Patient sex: F
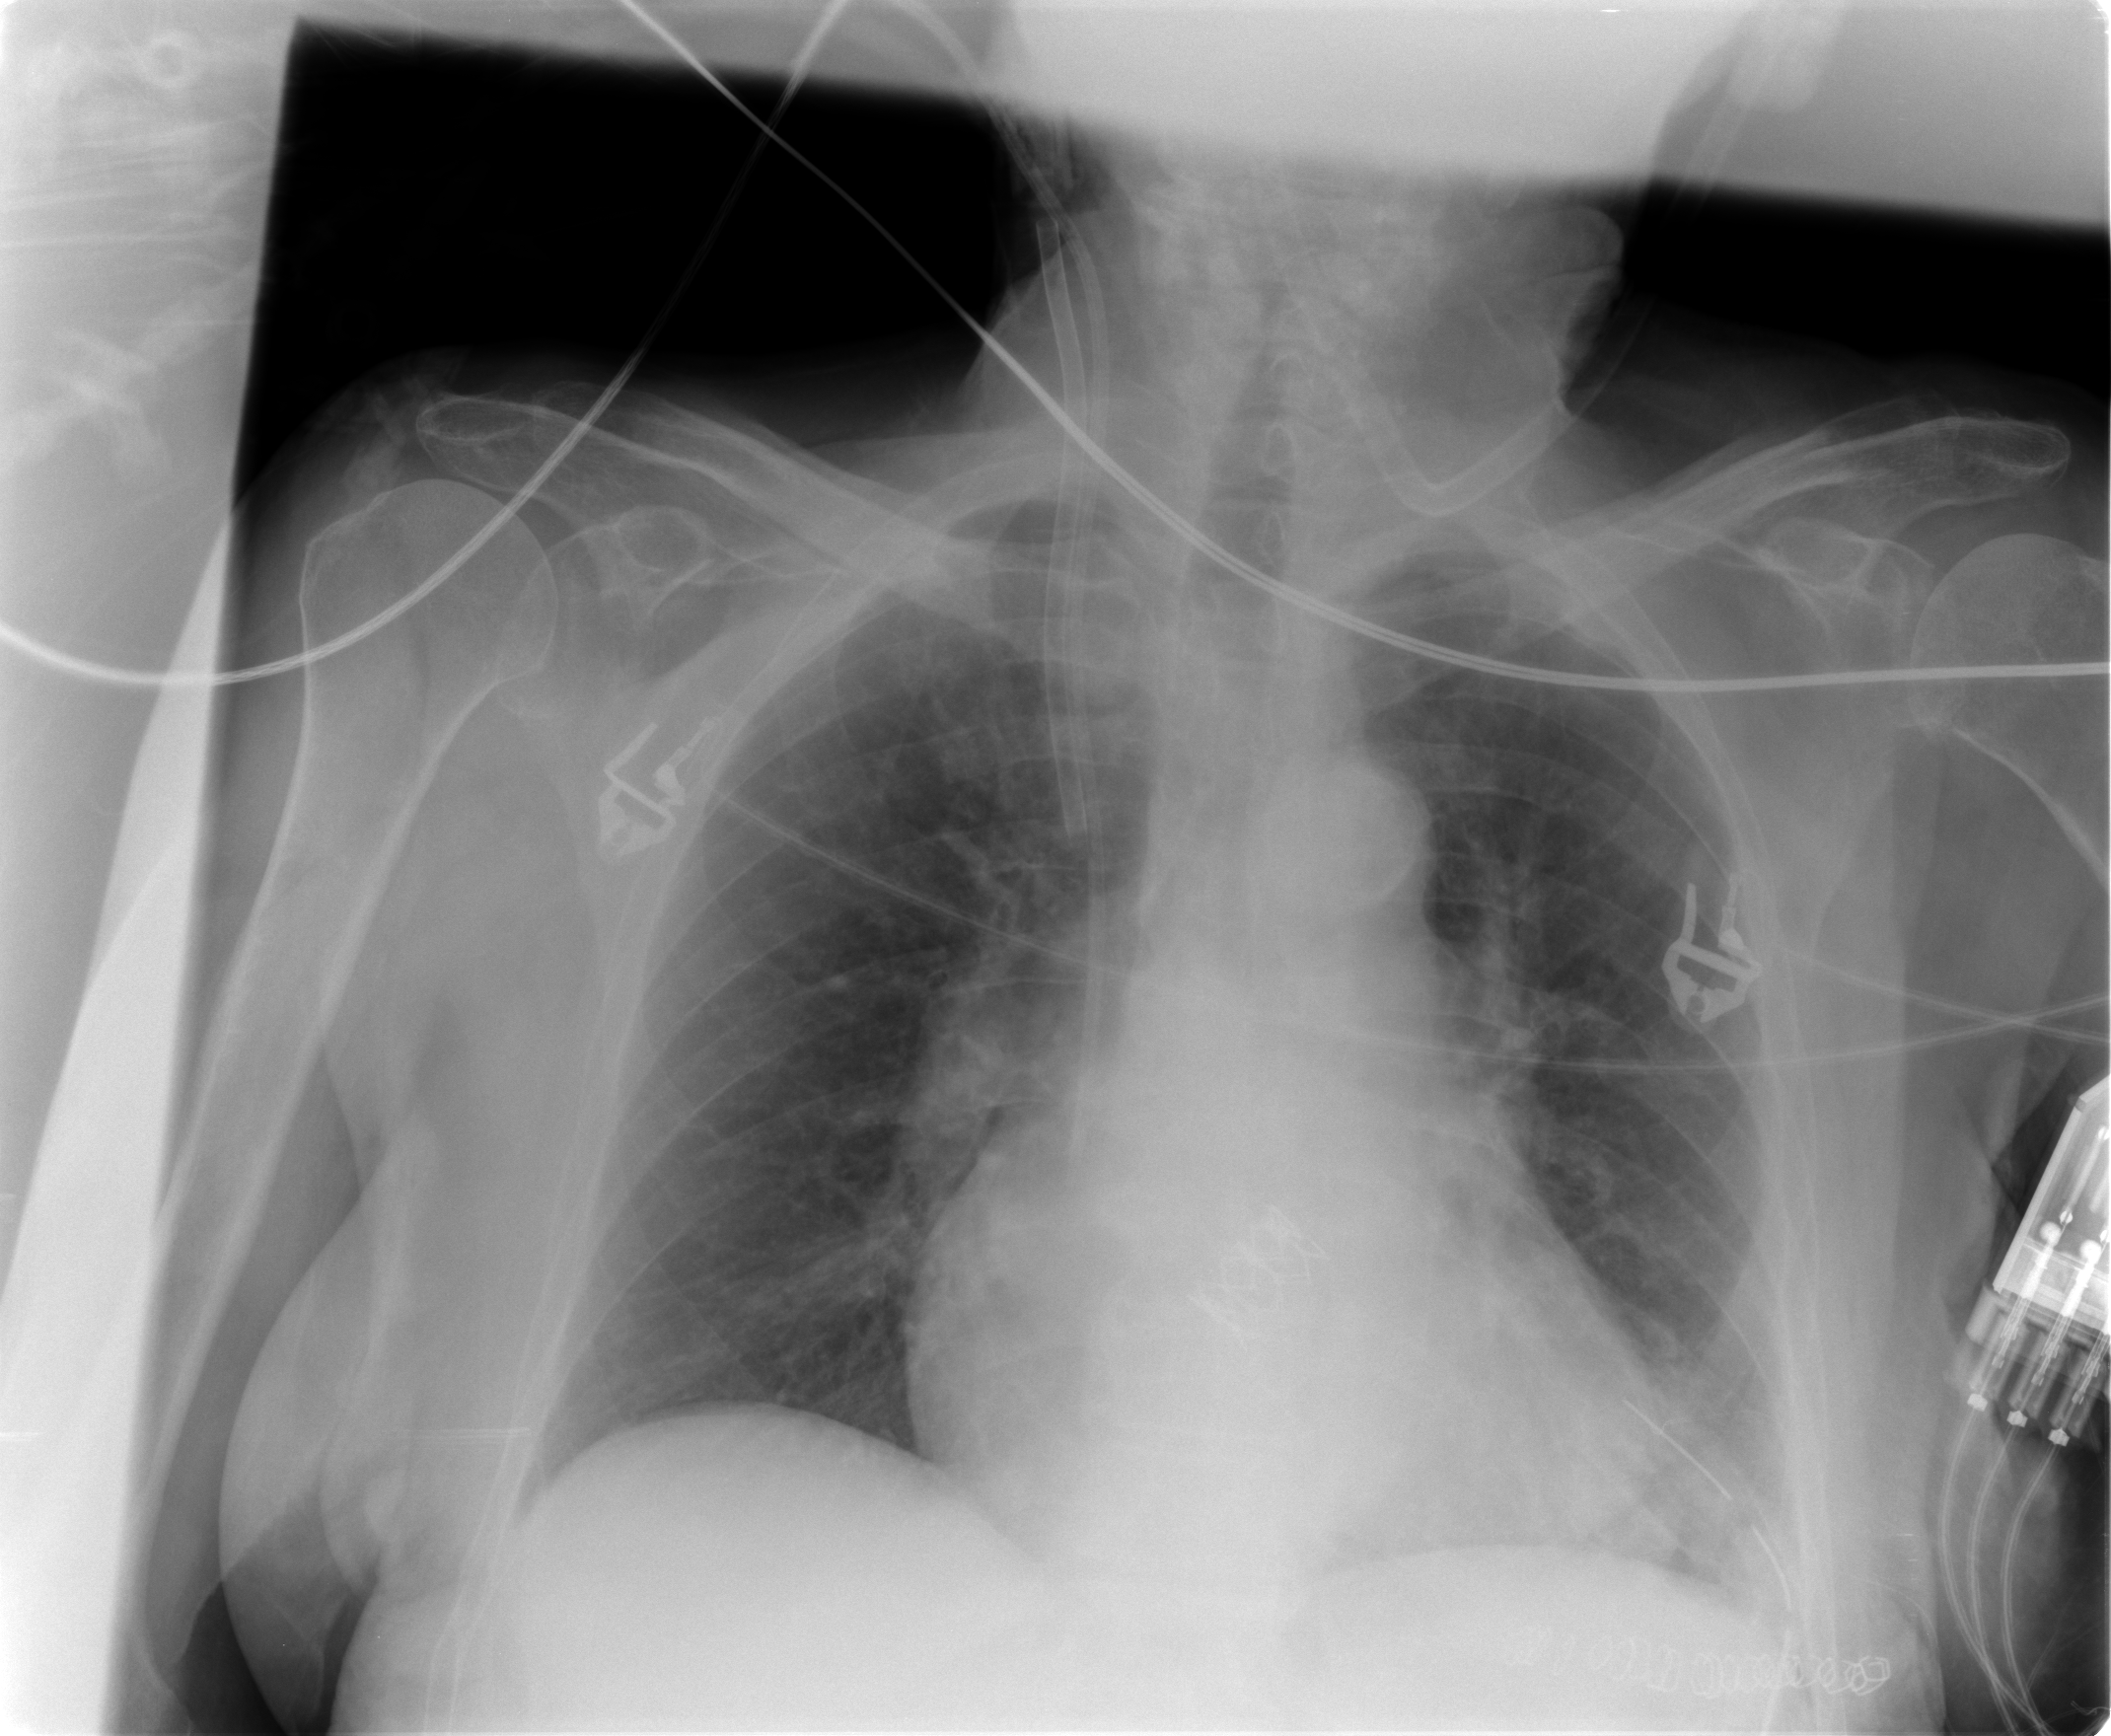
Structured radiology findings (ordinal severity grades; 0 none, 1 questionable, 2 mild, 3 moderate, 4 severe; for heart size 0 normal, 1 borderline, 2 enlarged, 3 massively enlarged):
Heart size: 1
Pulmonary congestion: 2
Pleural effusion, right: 0
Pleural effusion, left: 2
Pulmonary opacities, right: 0
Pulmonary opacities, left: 2
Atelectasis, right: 0
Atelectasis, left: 2